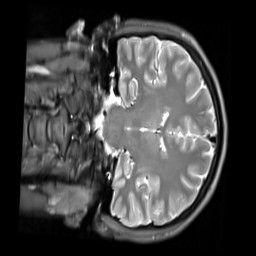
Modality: PDw
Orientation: coronal
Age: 23
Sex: male
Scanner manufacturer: siemens
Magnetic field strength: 3 T
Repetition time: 11.88 s
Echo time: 0.014 s